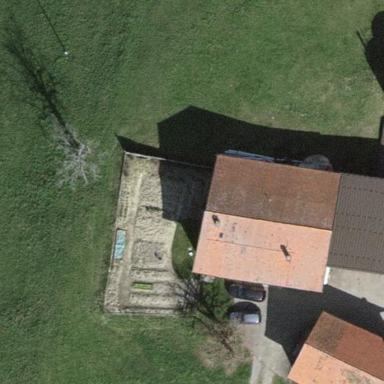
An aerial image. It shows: Simple house.